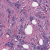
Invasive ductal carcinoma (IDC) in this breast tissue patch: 1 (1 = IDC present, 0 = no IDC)